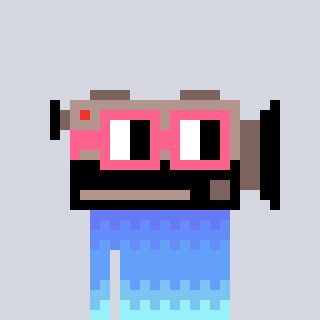
a pixel art character with square pink glasses, a camcorder-shaped head and a hotbrown-colored body on a cool background